Milling tool wear sample.
Tool blade image: 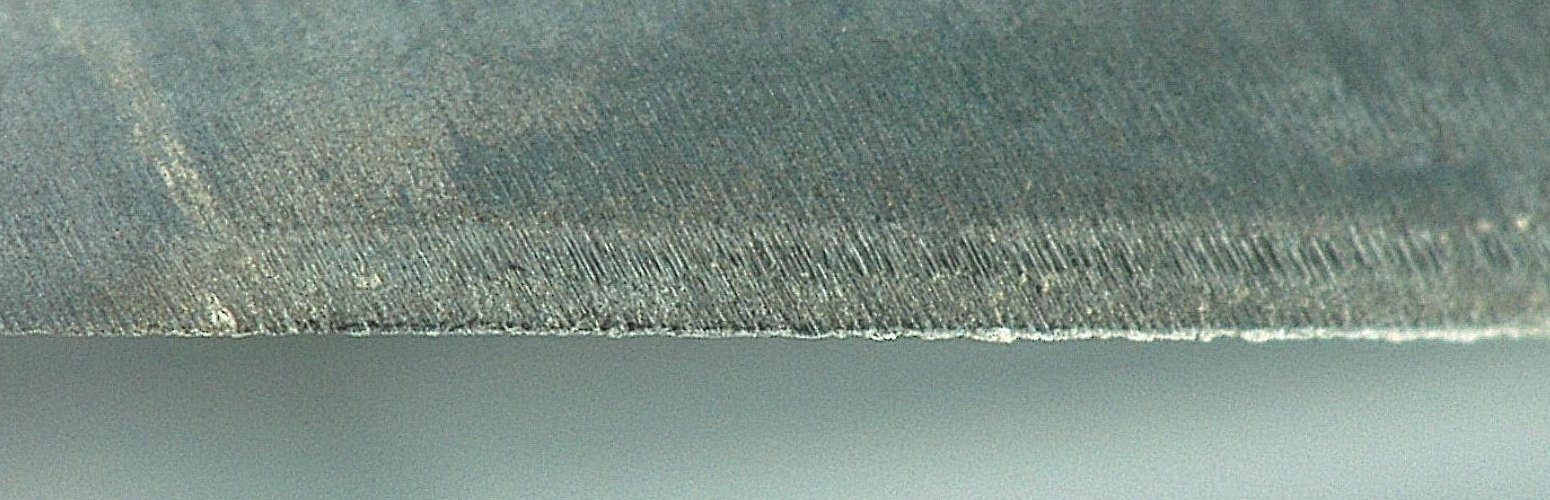
Chip image: 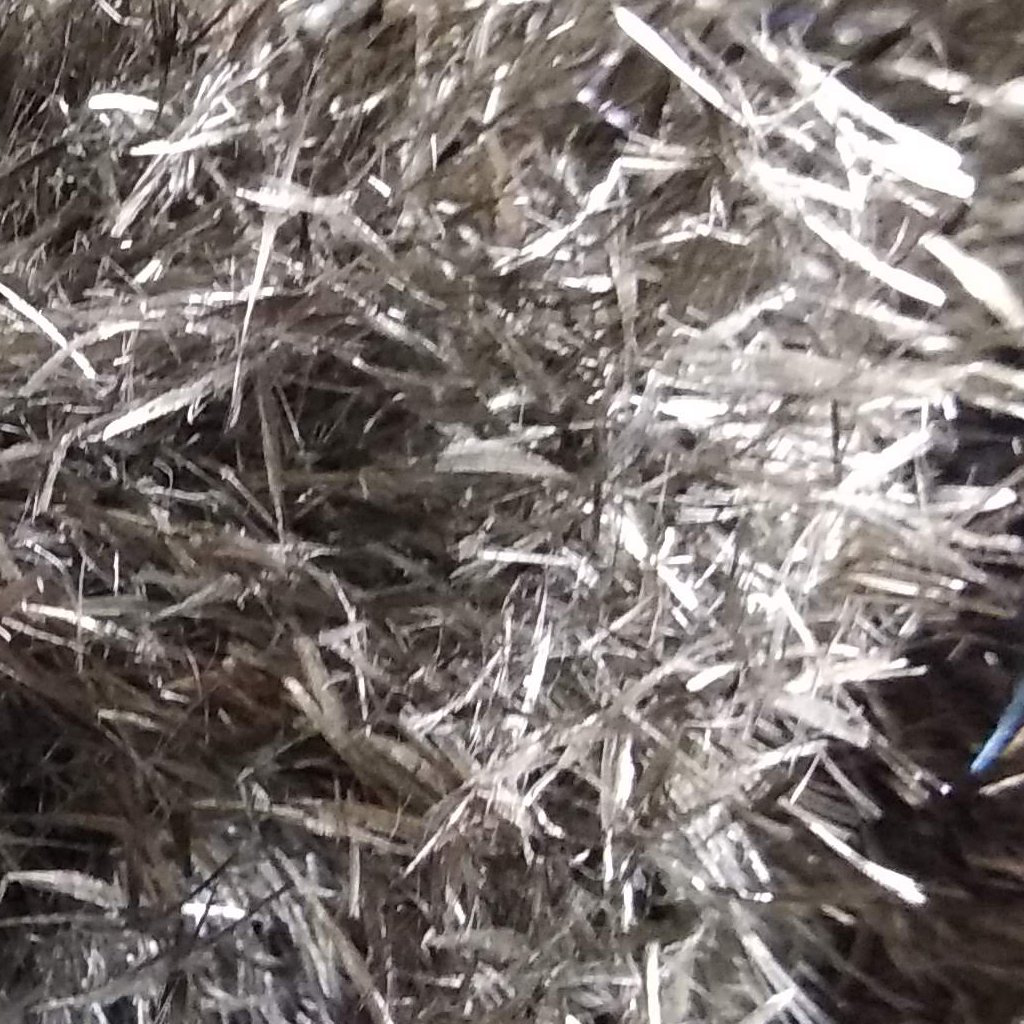
Workpiece image: 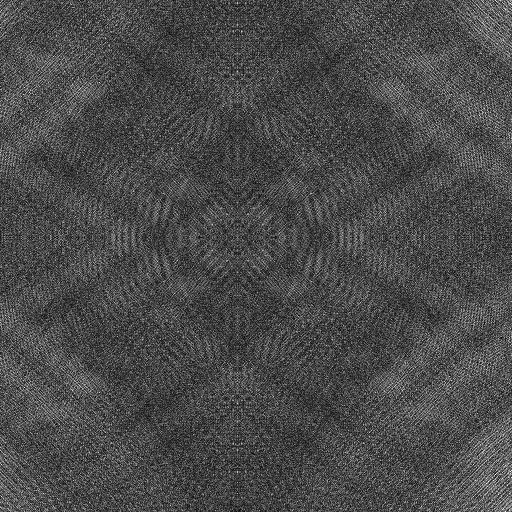
Tool wear state: sharp
Gaps: 0
Flank wear: 44.01
Overhang: 16.81
Force-signal Mel-spectrograms (X, Y, Z axes): 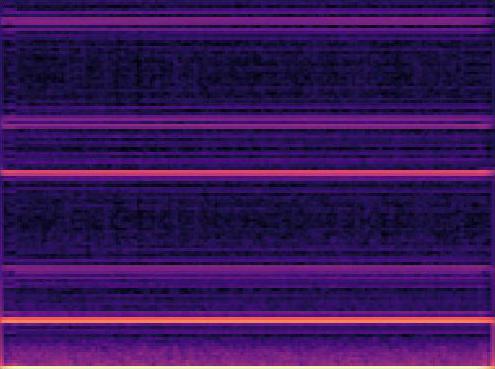 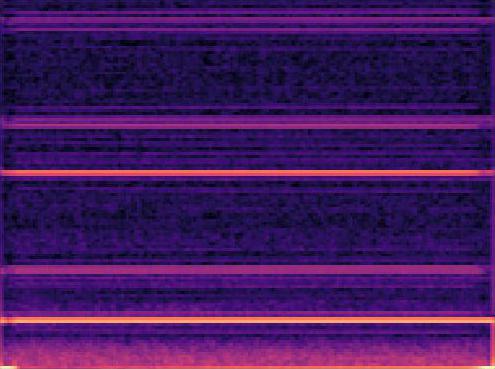 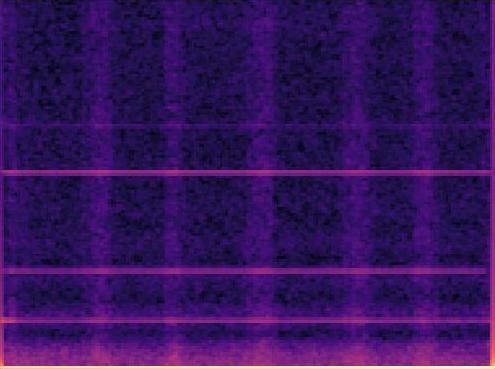
Force-signal scalograms (X, Y, Z axes): 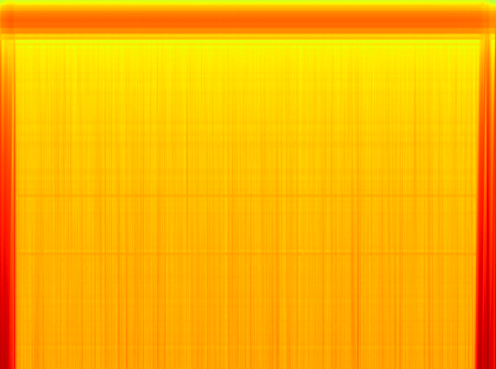 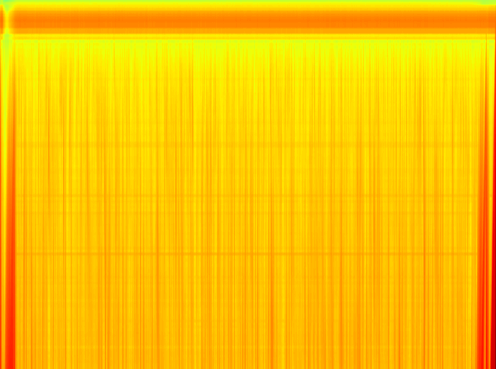 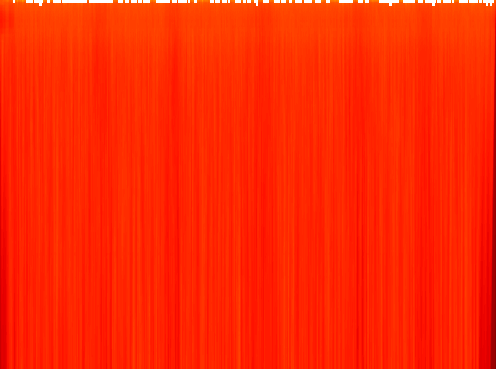
Force phase: initial_break_in_wear